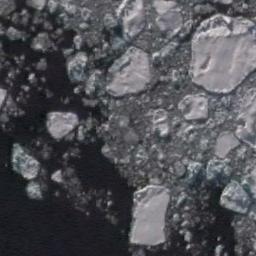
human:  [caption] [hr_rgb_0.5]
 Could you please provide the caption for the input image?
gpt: A lot of sea ice of different sizes gathers together and the color of the seawater is deep blue .

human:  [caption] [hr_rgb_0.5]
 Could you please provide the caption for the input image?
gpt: Sea ice varies in size and distribution .

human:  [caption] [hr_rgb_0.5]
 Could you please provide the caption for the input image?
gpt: Many irregularly shaped large and small pieces of ice are connected into a blue sea .

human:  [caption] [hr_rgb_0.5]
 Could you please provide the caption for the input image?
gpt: There are many ice on the black sea .

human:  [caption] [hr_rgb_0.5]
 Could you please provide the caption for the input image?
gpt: There are sea ice distributed densely .